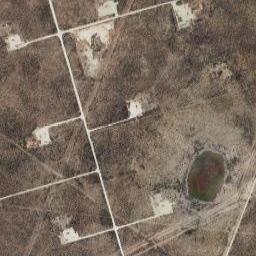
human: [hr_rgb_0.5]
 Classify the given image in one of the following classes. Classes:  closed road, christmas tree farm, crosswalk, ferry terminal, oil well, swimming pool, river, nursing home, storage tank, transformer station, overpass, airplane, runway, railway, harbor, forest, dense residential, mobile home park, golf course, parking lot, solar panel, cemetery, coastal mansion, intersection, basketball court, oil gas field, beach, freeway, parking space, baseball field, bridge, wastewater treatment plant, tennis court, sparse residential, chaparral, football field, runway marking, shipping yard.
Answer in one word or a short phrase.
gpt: oil gas field